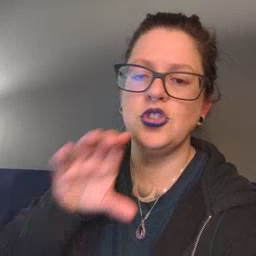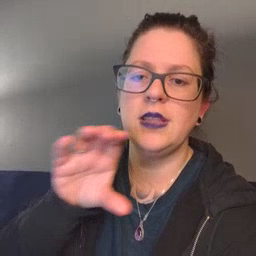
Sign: chocolate